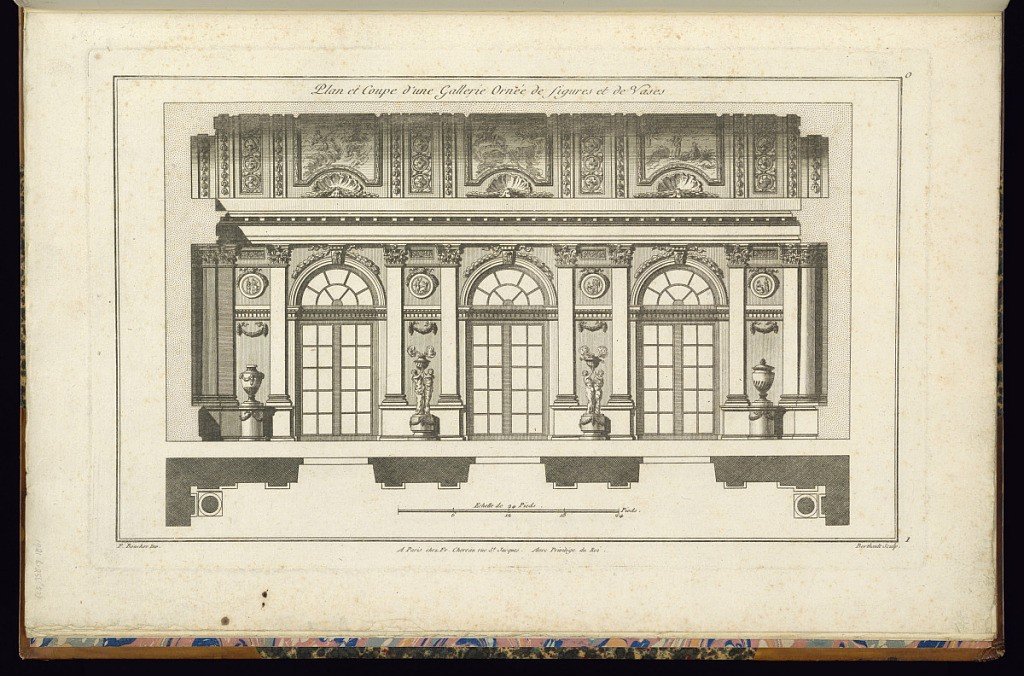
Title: Plan et Coupe d'une Gallerie Ornée de figures et de Vases
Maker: Juste-François Boucher, French, 1736 – 1782
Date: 1774
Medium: Engraving on laid paper
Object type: Print
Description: Plan and cross section of a gallery with arched casement windows interspersed with statues and vases on pedestals. The panels between the windows are decorated with rondels with scenes from antiquity, engaged pilasters with Corinthian columns, garlands, rosettes. A second story is decorated with paintings or tapestries cut to fit frames of bound leaf, and panels with rosettes, vertical garlands of flowers, and scallop shells. The plate is signed.